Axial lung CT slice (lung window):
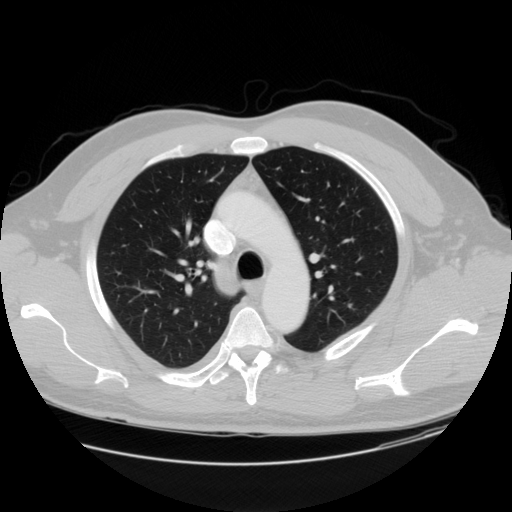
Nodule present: no